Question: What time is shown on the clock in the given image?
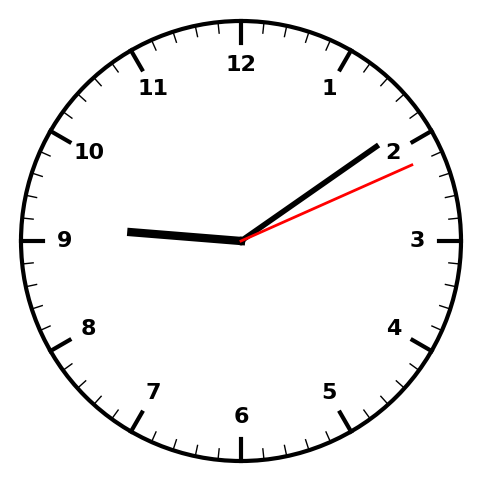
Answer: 09:09:11